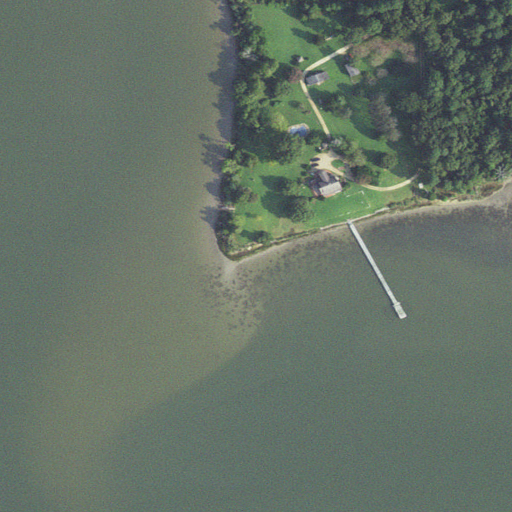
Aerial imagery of cape in Virginia named Cradle Point containing open water, mixed forest, pasture, woody wetlands, deciduous forest, herbaceous wetlands, open development, and evergreen forest